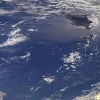
Label: water